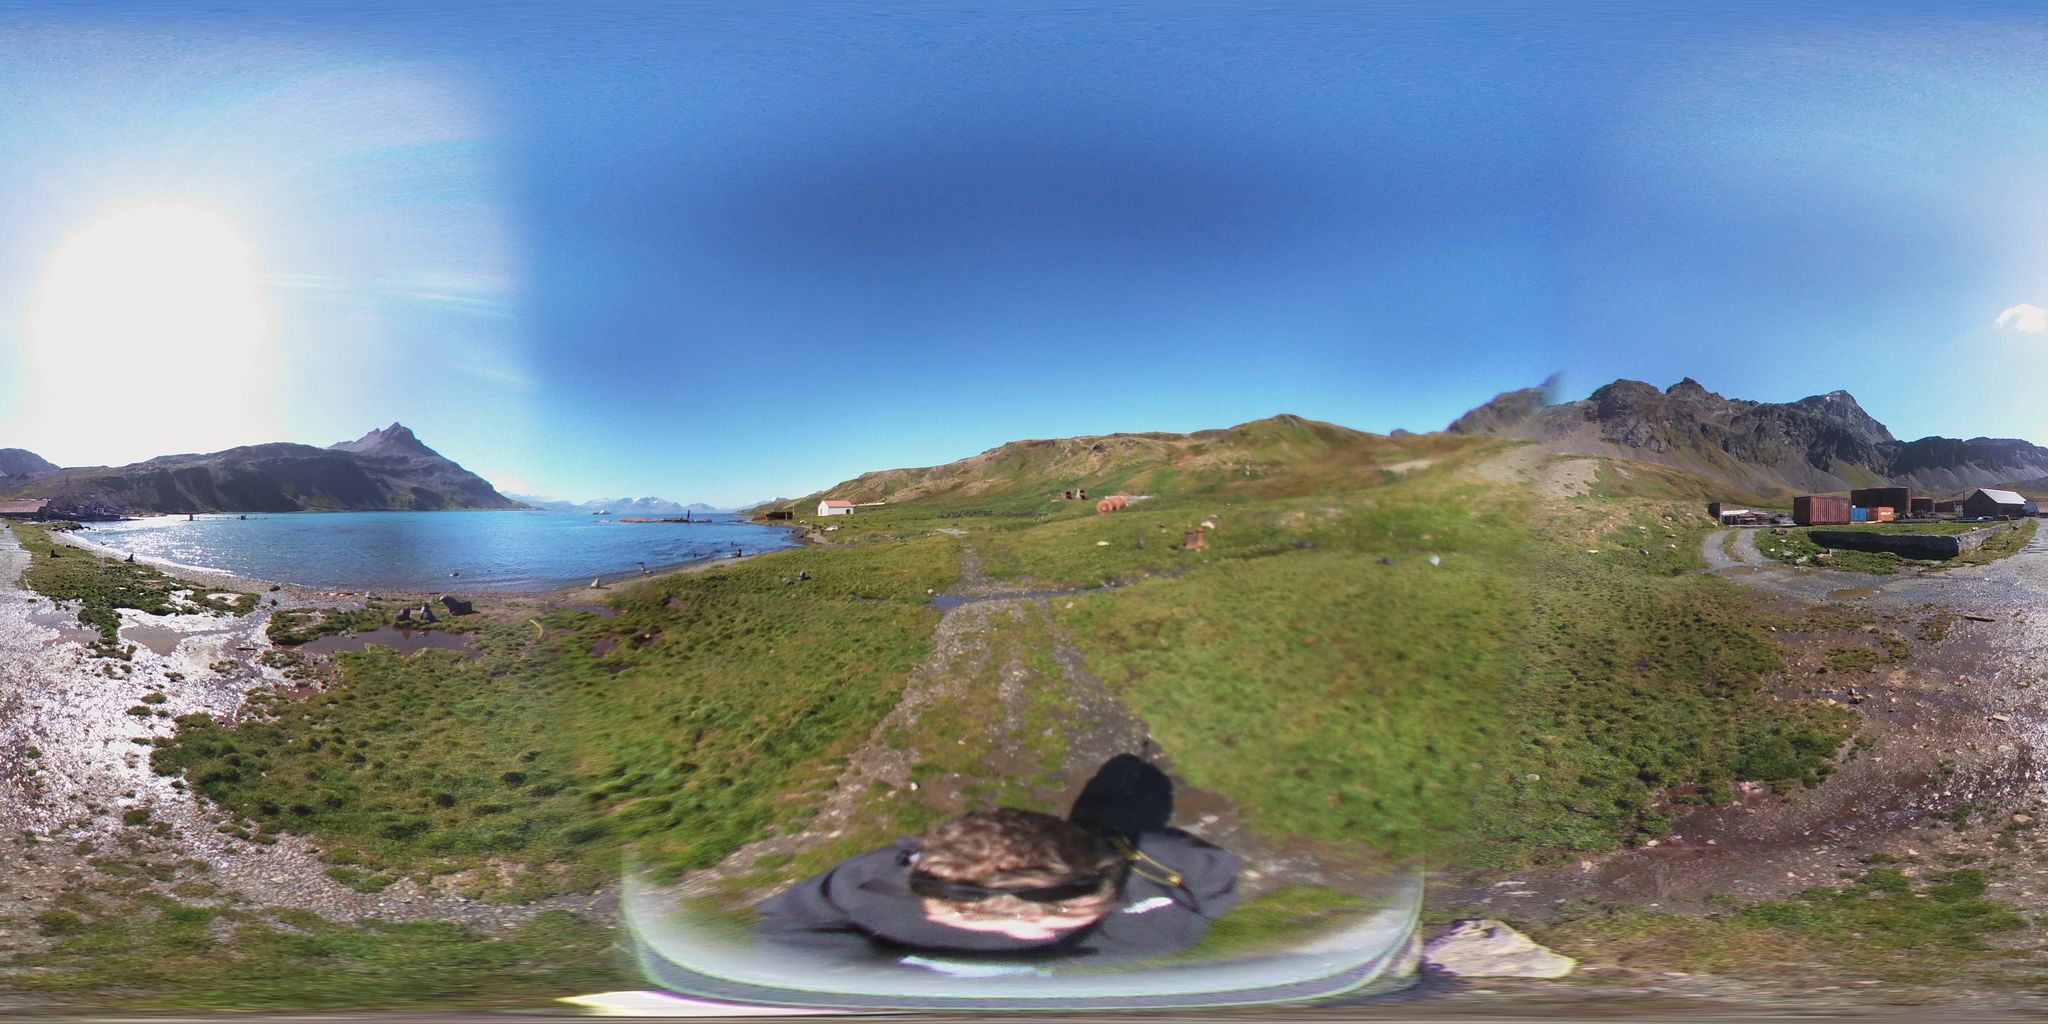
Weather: snowy
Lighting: day
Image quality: slightly poor
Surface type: fields
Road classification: footway, track, path
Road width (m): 3.0
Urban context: water
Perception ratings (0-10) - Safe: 0.78, Lively: 2.03, Beautiful: 7.21, Boring: 9.14, Depressing: 7.89, Wealthy: 3.53